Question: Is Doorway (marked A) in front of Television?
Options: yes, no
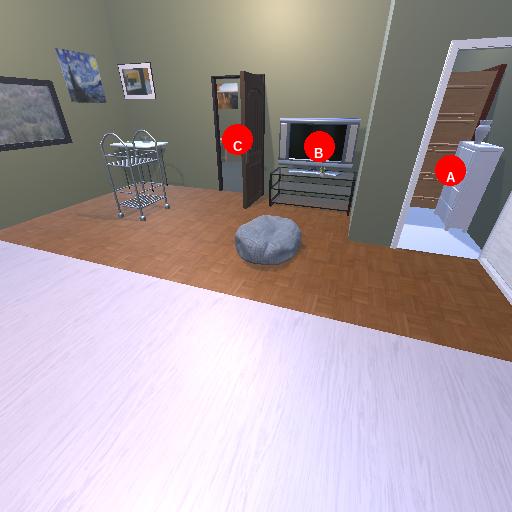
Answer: yes